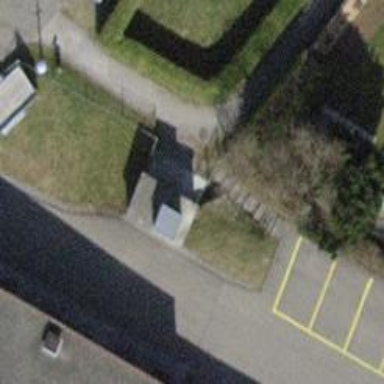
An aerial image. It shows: Gate.